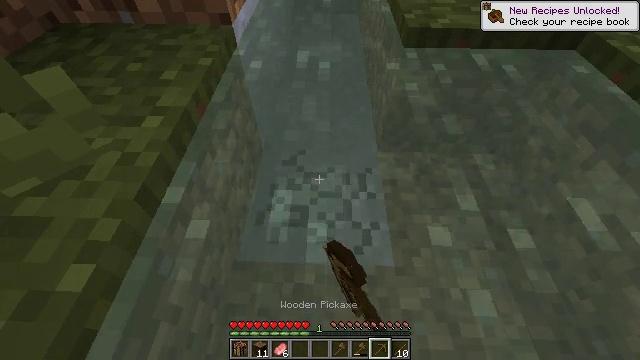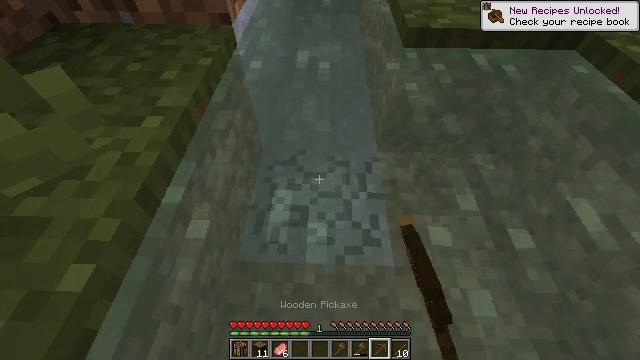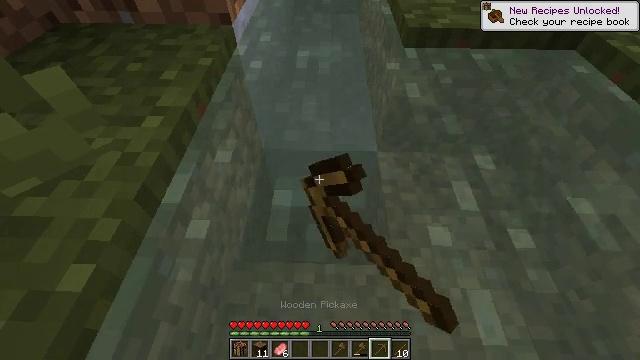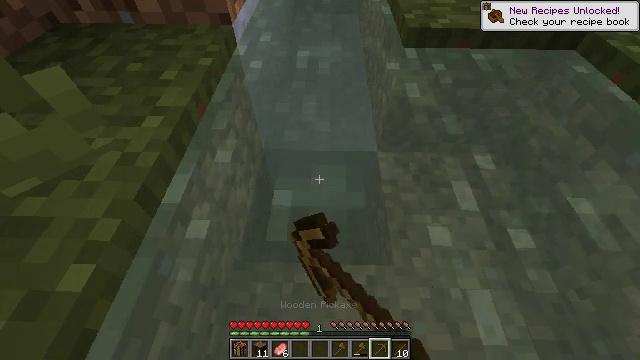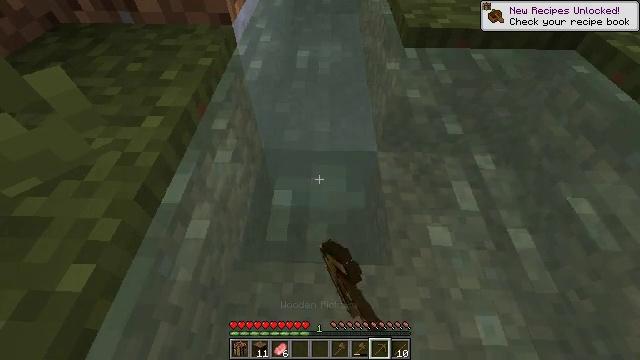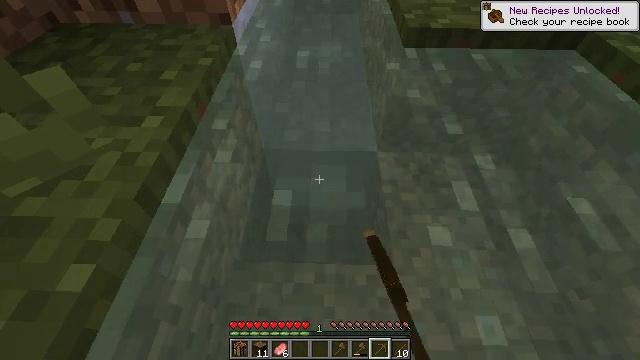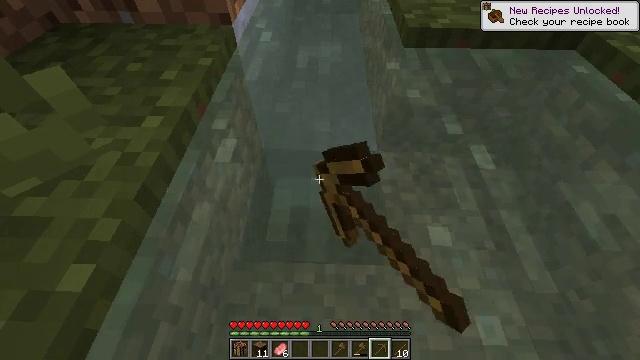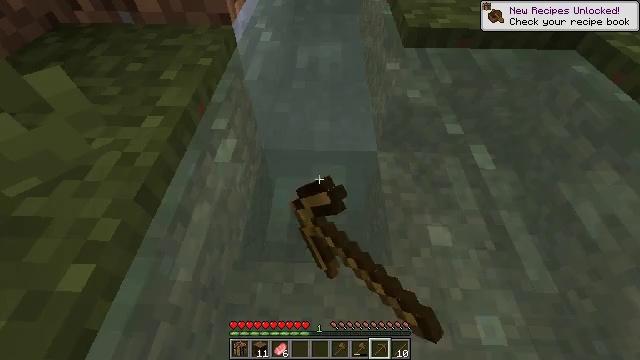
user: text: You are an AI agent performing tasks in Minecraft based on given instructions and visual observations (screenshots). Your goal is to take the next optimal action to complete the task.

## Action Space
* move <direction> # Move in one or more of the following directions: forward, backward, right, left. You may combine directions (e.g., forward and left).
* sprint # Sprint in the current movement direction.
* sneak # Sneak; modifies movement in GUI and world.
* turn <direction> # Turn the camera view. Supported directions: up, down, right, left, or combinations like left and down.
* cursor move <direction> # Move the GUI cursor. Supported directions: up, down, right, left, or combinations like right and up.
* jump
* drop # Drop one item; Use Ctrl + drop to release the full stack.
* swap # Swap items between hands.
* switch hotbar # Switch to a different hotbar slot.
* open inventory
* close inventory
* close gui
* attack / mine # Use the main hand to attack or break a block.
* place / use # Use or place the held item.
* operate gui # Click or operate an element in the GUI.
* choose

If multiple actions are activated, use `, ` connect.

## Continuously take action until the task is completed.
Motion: motion action
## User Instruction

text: Collect clay by holding down the left mouse button.
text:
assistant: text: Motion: attack / mine
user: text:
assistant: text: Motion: attack / mine
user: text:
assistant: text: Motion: attack / mine
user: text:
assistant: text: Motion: attack / mine
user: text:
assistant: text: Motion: attack / mine
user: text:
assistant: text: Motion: attack / mine
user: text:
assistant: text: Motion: attack / mine
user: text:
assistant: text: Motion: attack / mine